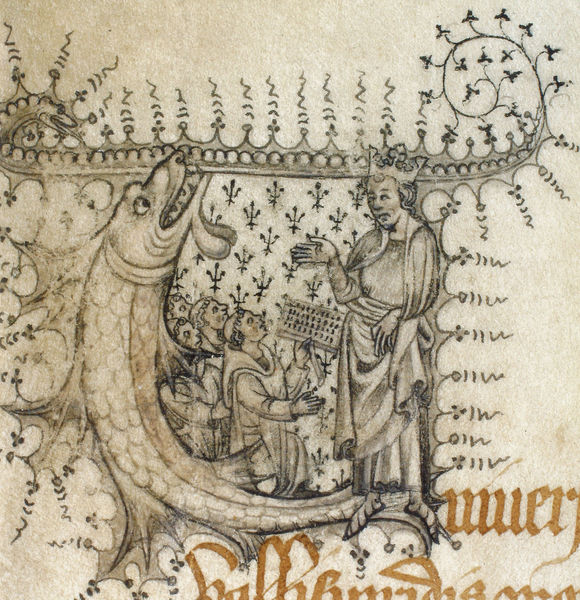
Titel: Guillaume, Prior von Grande-Chartreuse, bestätigt eine Institution des Gottesdienst-Gipfels durch das Benefiz Karls V. für den Prior der Chartreuse von  Vauvert
Institution: Paris, Archives nationales
Schlagwörter: mann, ausschnitt, braun, schwarz, weiss, ornament, halten, person, krone, schuppen, schrift, papier, könig, tafel, ornamente, verzierung, schriftzeichen, tusche, buch, text, buchstaben, knien, herrscher, beten, wappen, fisch, zähne, knieen, priester, mönch, heiliger, mönche, volute, lilien, heilig, ungeheuer, beissen, drache, flossen, monster, tonsur, beschriftet, buchmalerei, möche, kalligrafie, illumination, buchkunst, sackgesicht, beschriftewt